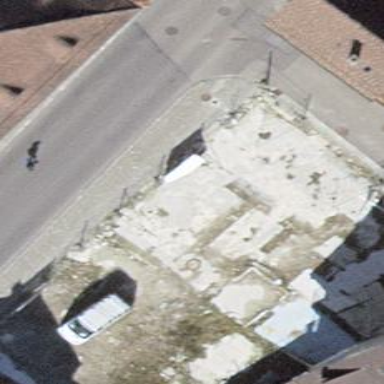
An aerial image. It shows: Damaged building.